三年级 · 度量几何学
一个长方形, 长 10 厘米, 宽 6 厘米。将这个长方形沿对角线剪开, 然后拼成一个大三角形 (如图)。这个大三角形的面积是 ( $\quad$ ) 平方厘米。

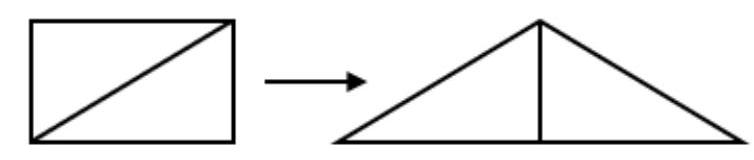
A. 60 平方厘米
B. 30 平方厘米
C. 120 平方厘米
答案: A
解析: 解A

【分析】根据题意可知, 把这个长方形沿对角线剪开, 然后拼成一个大三角形, 虽然形状变了, 但是面积不变, 根据“长方形的面积＝长×宽”, 把数据代入公式解答即可。

【详解】 $10 \times 6=60$ (平方厘米)

大三角形的面积等于长方形的面积是 60 平方厘米。

故答案为: A

【点睛】本题主要考查长方形的面积公式的灵活运用, 关键是熟记公式。